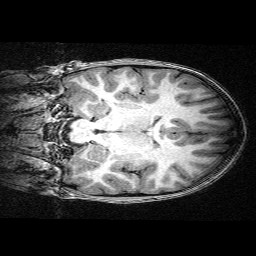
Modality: T1w
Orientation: coronal
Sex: male
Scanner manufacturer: siemens
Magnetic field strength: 3 T
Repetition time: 2.3 s
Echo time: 0.00336 s